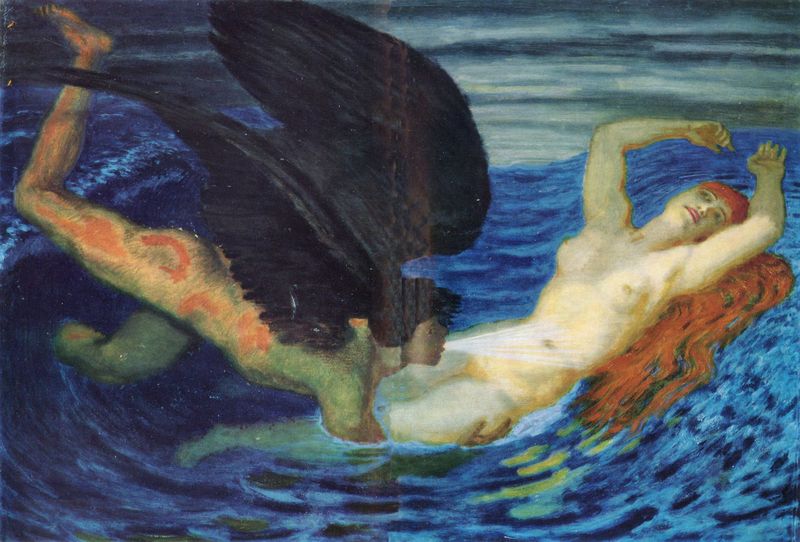
Titel: Wind und Welle
Künstler: Franz von Stuck
Standort: München
Institution: Privatsammlung
Schlagwörter: akt, blau, dunkel, flügel, gemälde, gott, himmel, körper, mann, meer, nackt, schatten, vogel, wasser, wolken, see, braun, brust, busen, frau, haar, orange, schwarz, rot, arme, federn, gesicht, hände, wind, haare, engel, bein, welle, wellen, schwan, untergehen, treiben, wogen, festhalten, nabel, bauchnabel, rothaarig, fuss, schwimmen, greifen, raub, mythologie, nymphe, fall, atem, retten, rettung, retter, ikarus, leda, ertrinkende, hauch, beatmen, einhauchen